Field crop: maize
Growth stage: 2
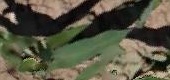
Species: maize